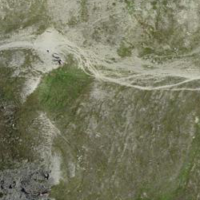
EUNIS habitat code: 31
Species observed at this site:
Micranthes stellaris
Saxifraga androsacea
Thalictrum alpinum
Ranunculus glacialis
Saxifraga oppositifolia